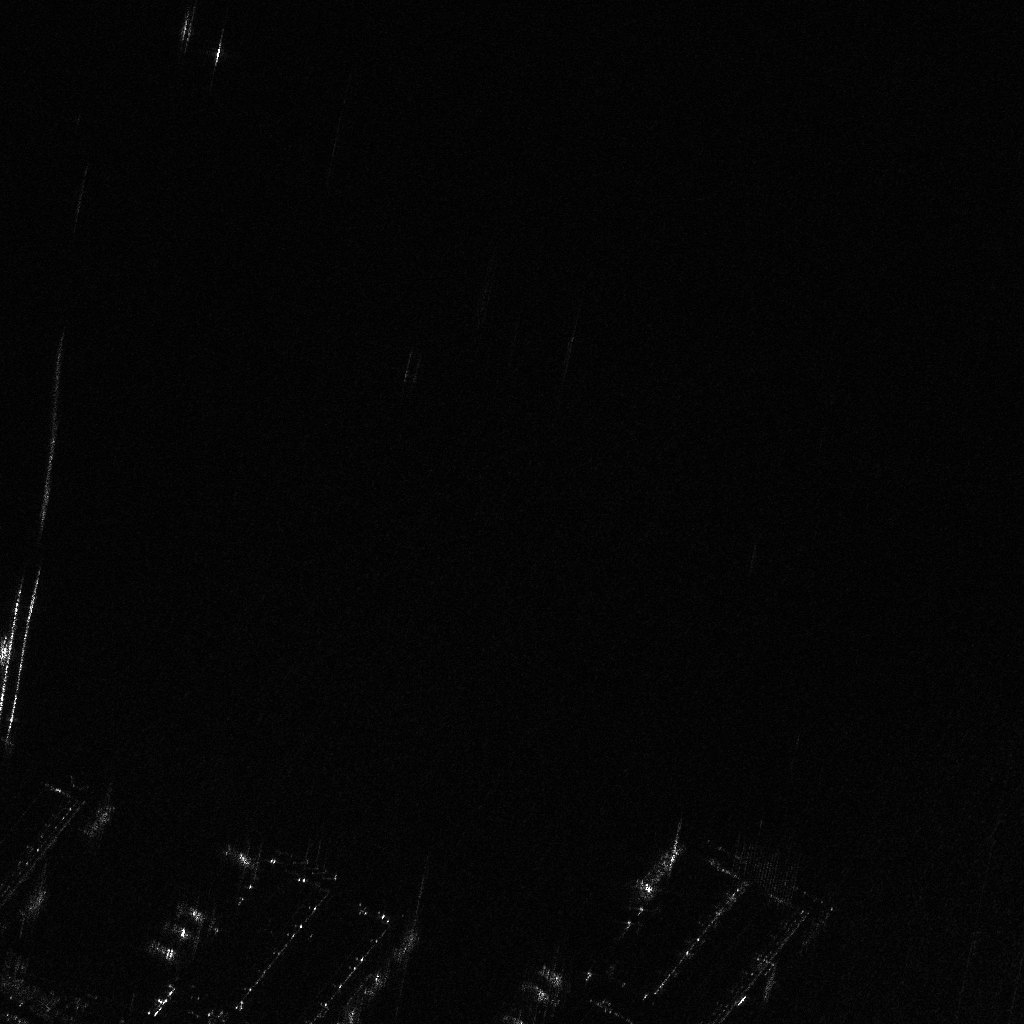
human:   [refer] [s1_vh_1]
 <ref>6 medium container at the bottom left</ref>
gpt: <box>[[14, 92, 17, 93, 24], [21, 82, 25, 84, 27], [17, 88, 20, 89, 24], [15, 90, 19, 91, 24], [8, 77, 10, 82, 23], [2, 85, 3, 90, 23]]</box>

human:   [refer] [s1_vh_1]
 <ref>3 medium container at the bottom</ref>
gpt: <box>[[52, 94, 55, 95, 32], [50, 96, 53, 97, 32], [63, 81, 64, 88, 39]]</box>